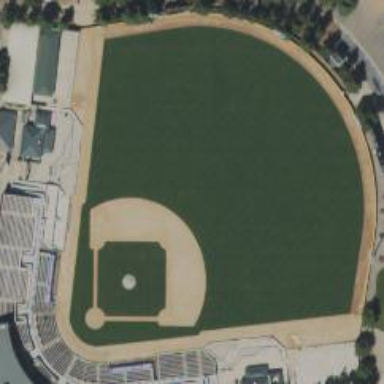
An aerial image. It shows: Baseball stadium for sports and leisure activities.